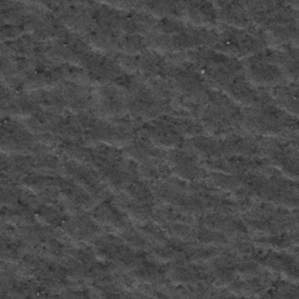
Label: frost